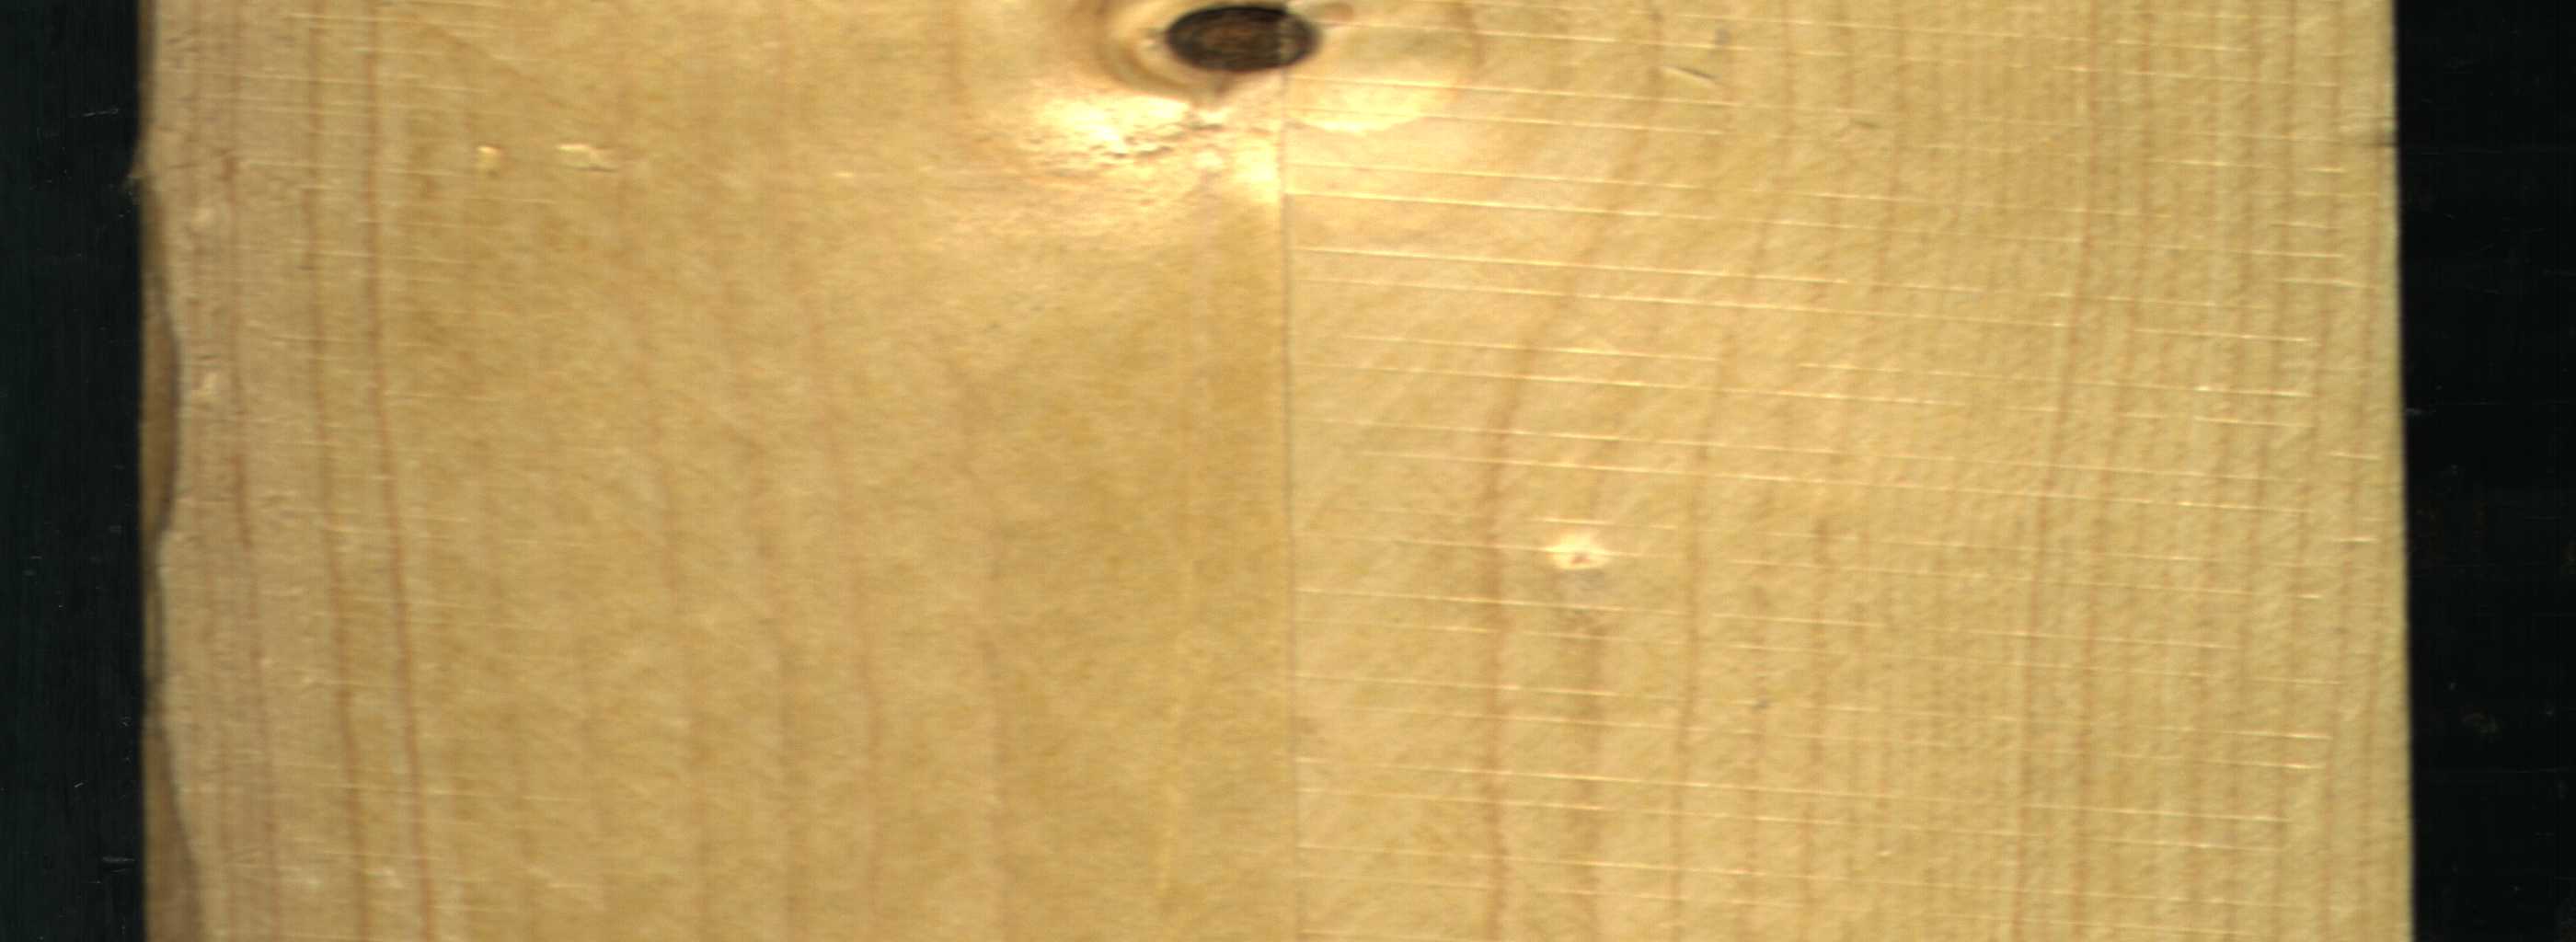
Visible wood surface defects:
Dead_Knot